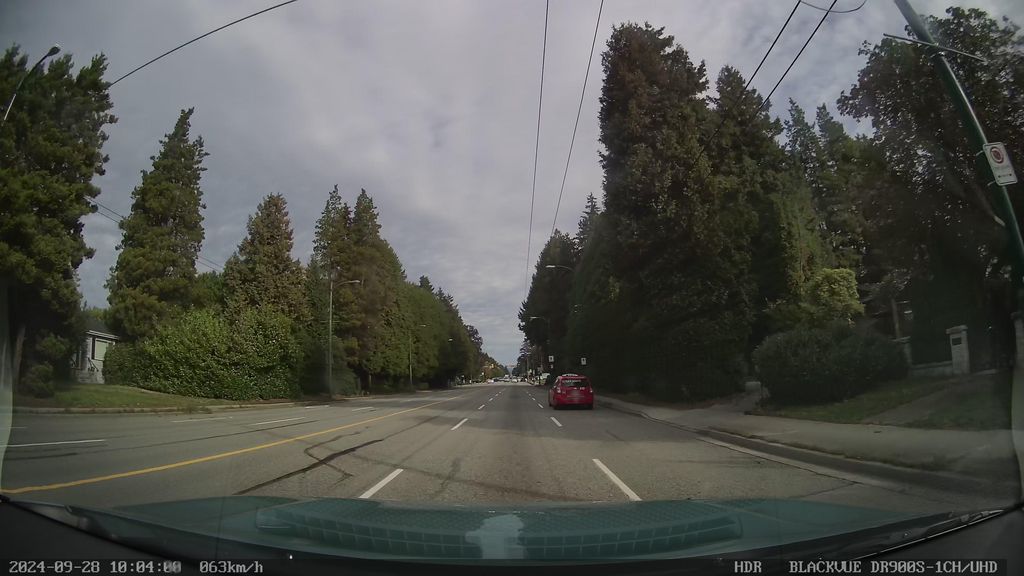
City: vancouver